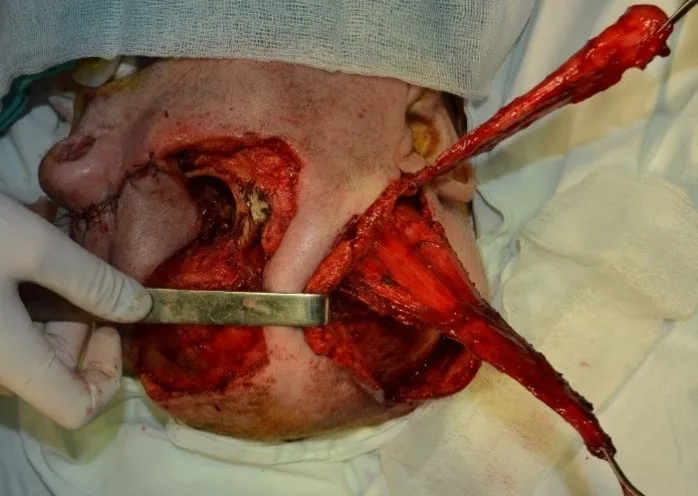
Intraoperative aspect after the dissection of the temporal flaps (fascial and muscular), including the frontal flap in the nasal region.
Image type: medical_photograph (other_medical_photograph)